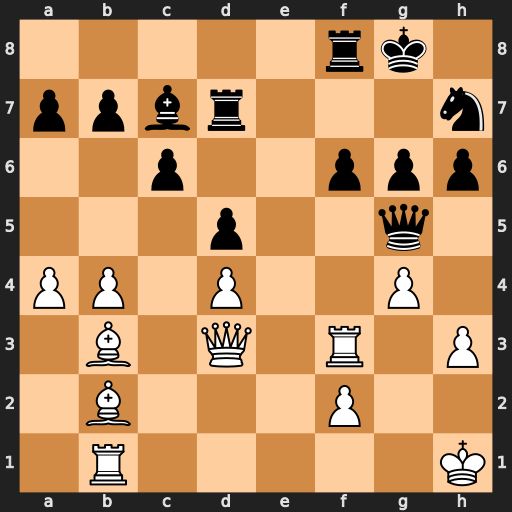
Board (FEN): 5rk1/ppbr3n/2p2ppp/3p2q1/PP1P2P1/1B1Q1R1P/1B3P2/1R5K
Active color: w
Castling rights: -
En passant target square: -
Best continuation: Bc1 Qh4 Qxg6+